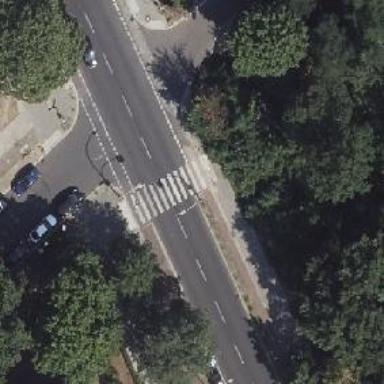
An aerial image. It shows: Marked zebra crossing on the road.